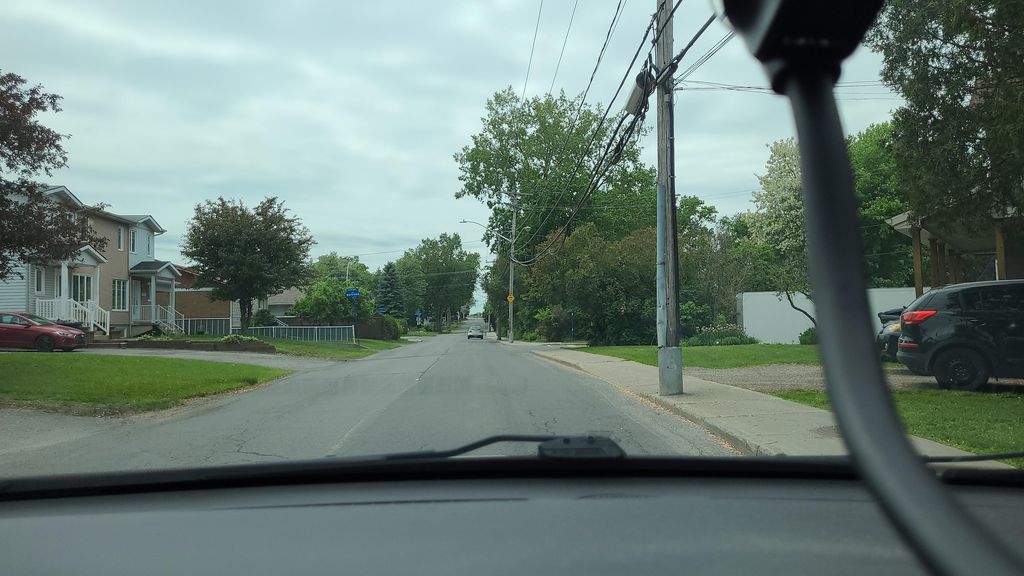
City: montreal